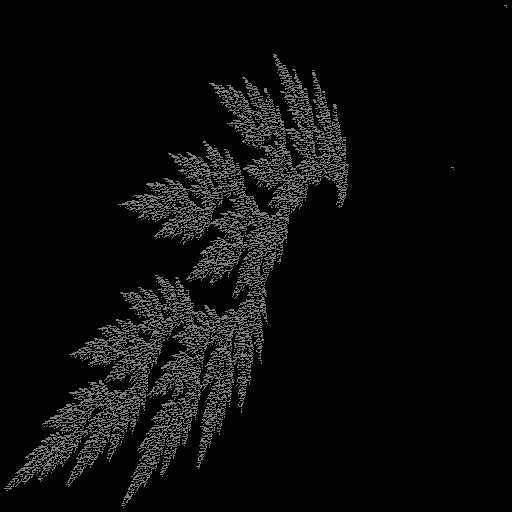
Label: cedarleaf